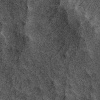
Atmospheric dust classification: not_dusty